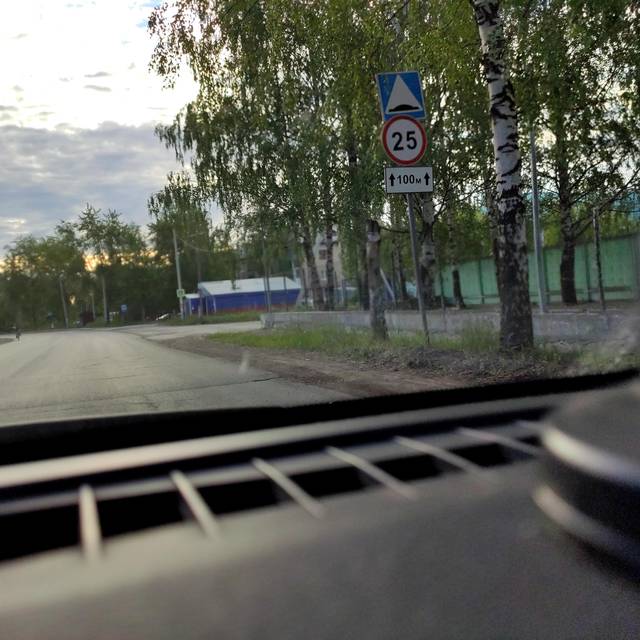
Region: Russia
Coordinates: 58.041, 56.269